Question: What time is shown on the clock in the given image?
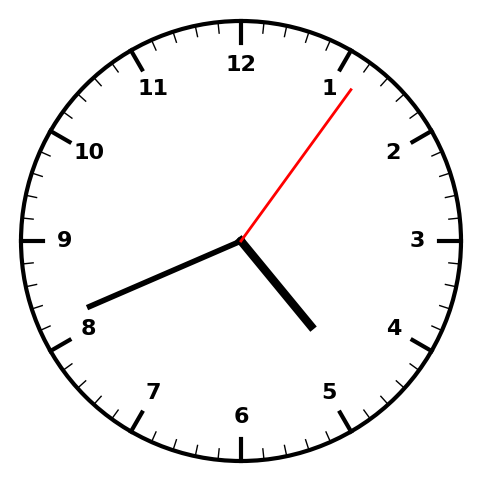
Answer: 04:41:06